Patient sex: M
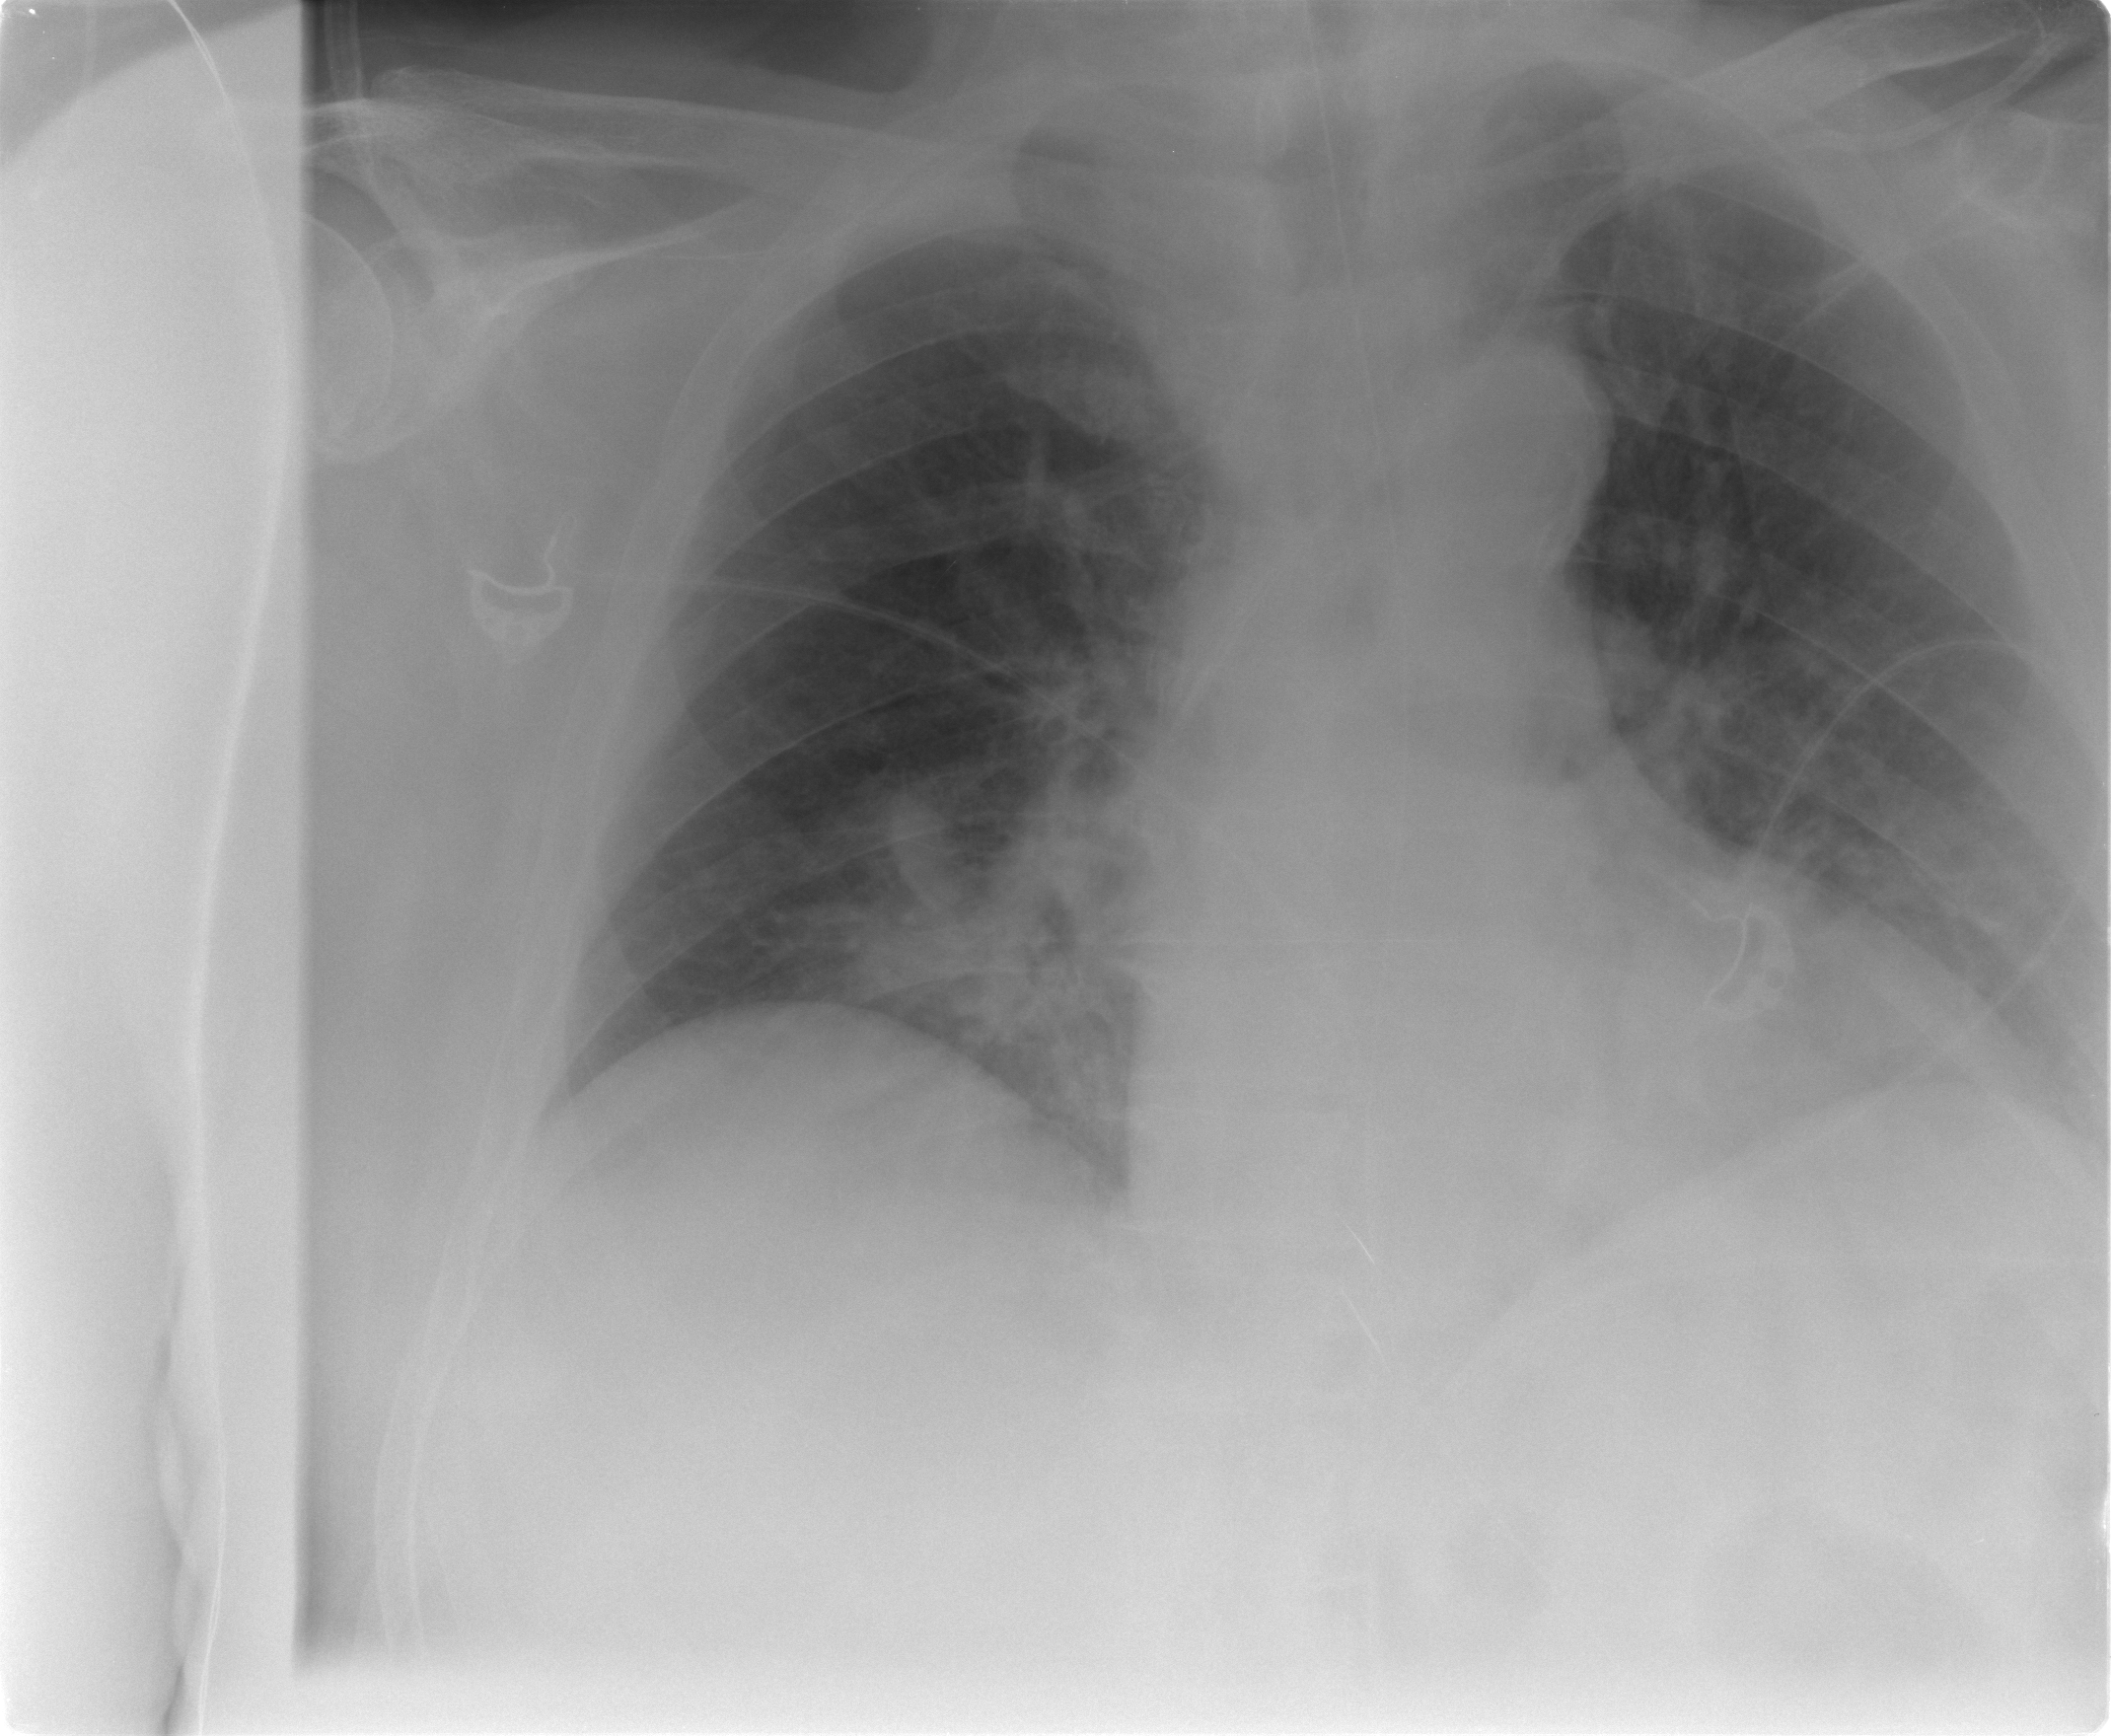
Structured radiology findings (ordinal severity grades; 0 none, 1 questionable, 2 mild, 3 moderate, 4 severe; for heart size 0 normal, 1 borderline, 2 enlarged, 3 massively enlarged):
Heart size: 1
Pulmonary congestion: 2
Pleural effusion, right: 0
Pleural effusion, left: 0
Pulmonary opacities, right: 2
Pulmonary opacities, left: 2
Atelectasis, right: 2
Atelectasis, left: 2